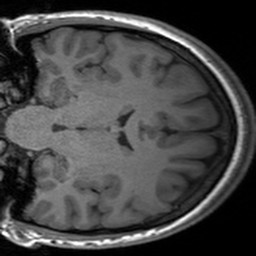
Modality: T1w
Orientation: coronal
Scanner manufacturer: siemens
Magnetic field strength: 3 T
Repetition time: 1.54 s
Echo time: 0.00234 s